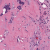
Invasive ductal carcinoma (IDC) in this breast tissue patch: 1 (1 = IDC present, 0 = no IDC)